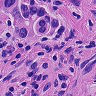
Metastatic tissue present: yes